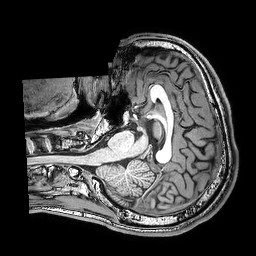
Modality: T1w
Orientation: axial
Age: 21
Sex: male
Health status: healthy